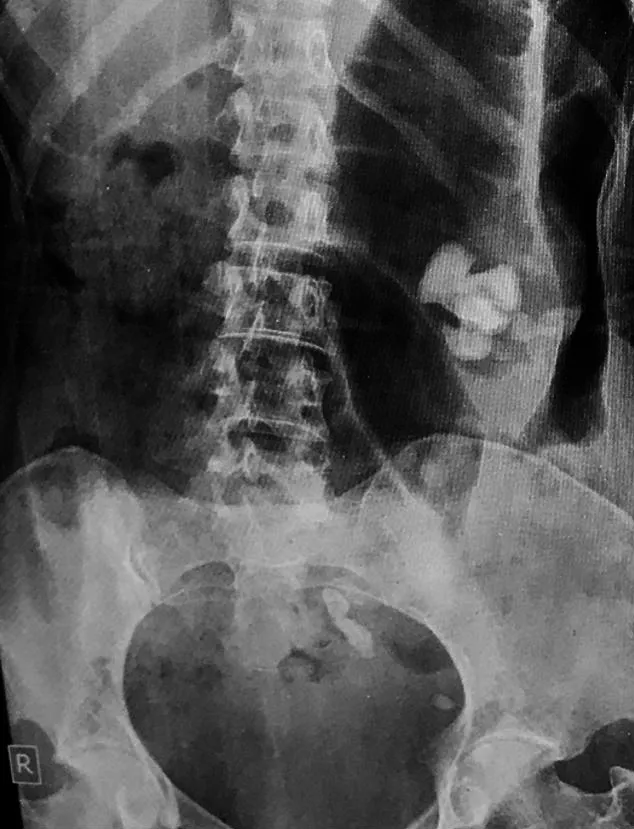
Abdominal plain radiograph shows a large radio-opaque shadow in the left renal fossa and multiple small radio-opaque shadows in the left pelvic region. These findings are consistent with multiple calculi.
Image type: radiology (x_ray)